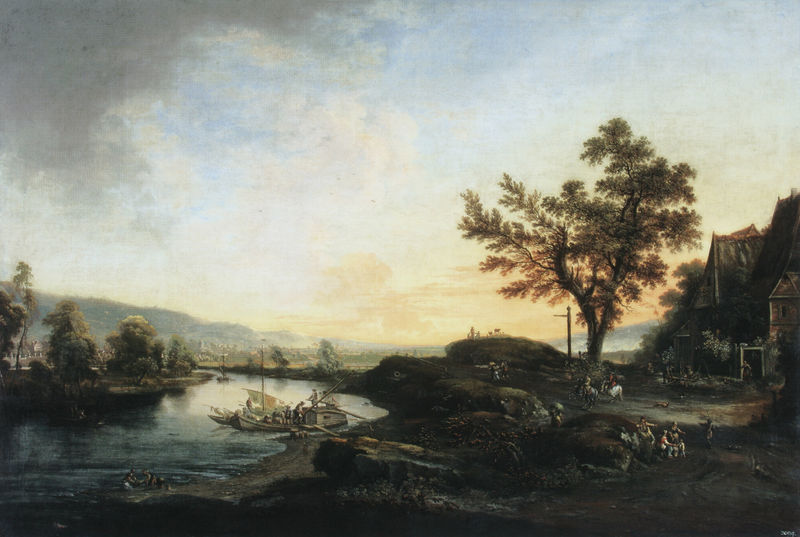
Titel: Elblandschaft bei Neudorf und Pieschen
Künstler: Johann Alexander Thiele
Standort: Dresden
Institution: Gemäldegalerie Alte Meister
Schlagwörter: baum, berg, blau, blätter, dunkel, felsen, gemälde, gruppe, himmel, mann, schatten, wasser, wolken, bäume, fluss, frauen, gelb, grün, landschaft, menschen, see, stadt, ufer, äste, abend, braun, fenster, frau, hell, licht, männer, schwarz, weiss, dach, gebäude, haus, tiere, weg, wiese, wolke, leute, malerei, steine, öl, ast, bach, horizont, häuser, hügel, morgen, natur, sonnenaufgang, spiegelung, busch, gewässer, kanal, sonne, kind, bauern, boot, boote, handel, kinder, paddel, pferd, pferde, reiter, ruder, schiff, schiffe, segel, segelboot, segelschiffe, wellen, ruhe, biegung, ort, mast, abends, berge, dorf, dächer, dunst, sonnenuntergang, landschaftsmalerei, hof, platz, hafen, böschung, ölgemälde, constable, abendrot, tor, ortschaft, kreuz, pfahl, flusslandschaft, fraue, ölmalerei, lanschaft, dunkle, kate, fähre, edelmann, bau, anlegestelle, fischen, flussufer, himmer, landchaft, wäscherinnen, gemäde, landschaftsgemälde, gegend, bltätter, hausboot, katamaran, lcit, häusr